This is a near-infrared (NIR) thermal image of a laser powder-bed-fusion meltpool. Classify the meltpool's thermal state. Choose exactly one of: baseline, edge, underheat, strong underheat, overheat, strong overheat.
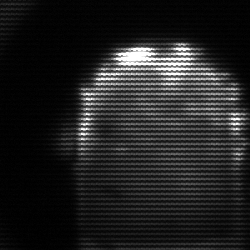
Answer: baseline